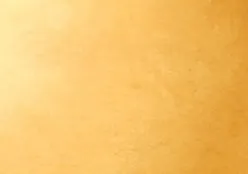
Physical findings of ureterocutaneous fistula. . The patient's ureterocutaneous fistula, which had turned dark red.
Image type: medical_photograph (skin_photograph)